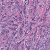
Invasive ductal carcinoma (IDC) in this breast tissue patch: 1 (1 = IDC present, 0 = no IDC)